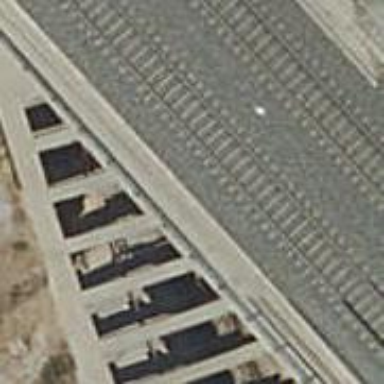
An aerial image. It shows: Railway tunnel with overhead electrified contact lines.